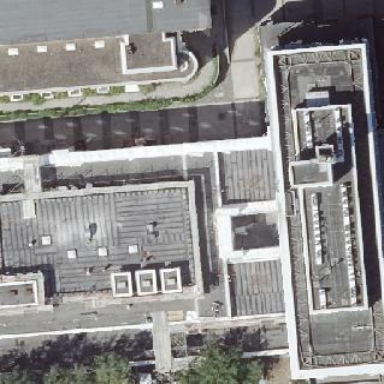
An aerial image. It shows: University building with flat roof.